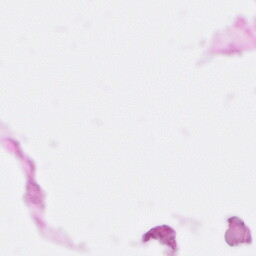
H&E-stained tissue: Pancreatic